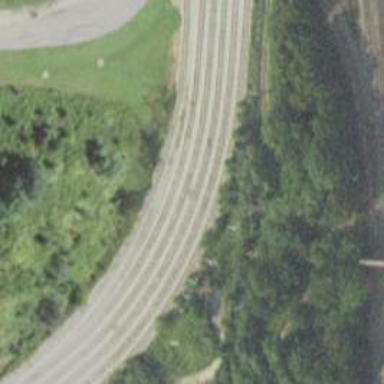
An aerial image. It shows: Rail spur service.